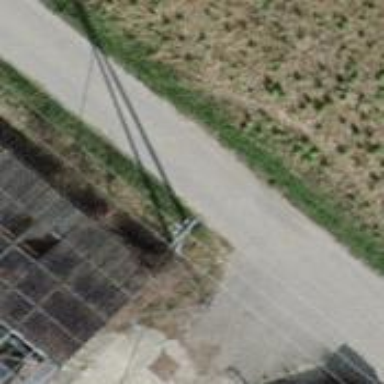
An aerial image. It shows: Power pole.